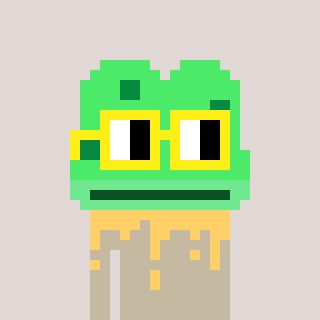
a pixel art character with square yellow glasses, a frog-shaped head and a bege-colored body on a warm background